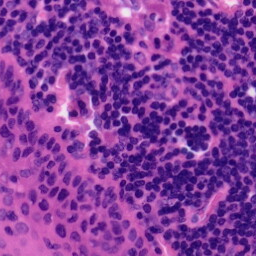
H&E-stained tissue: Tonsil